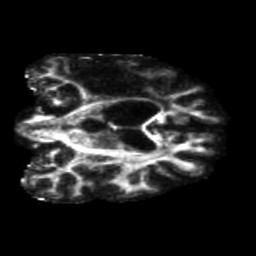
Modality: FA
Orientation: coronal
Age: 46
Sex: male
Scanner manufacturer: siemens
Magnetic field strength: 3 T
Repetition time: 5.25 s
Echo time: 0.08 s